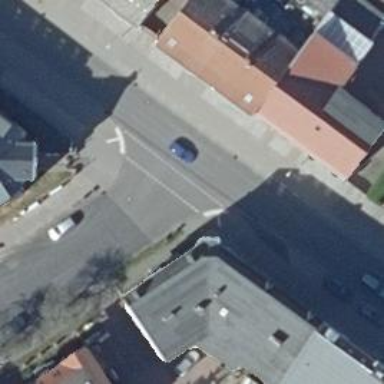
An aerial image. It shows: Road with traffic signals.